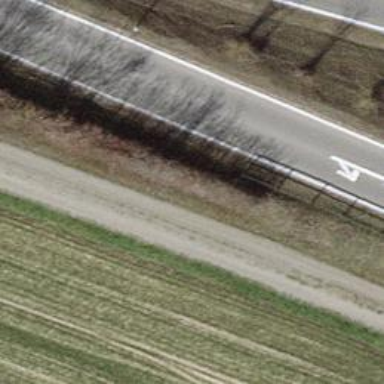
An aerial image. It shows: Tertiary_link road with asphalt surface.